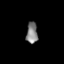
Tissue: lung
Cell type: Epithelial cells
Senescence score: 0.1987
Nuclear area (px): 238
Mean DAPI intensity: 128.063